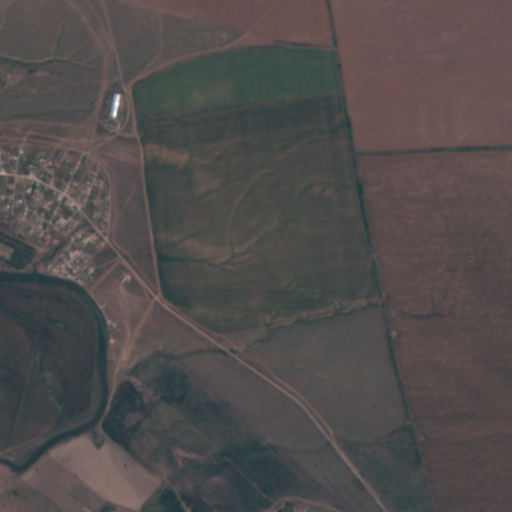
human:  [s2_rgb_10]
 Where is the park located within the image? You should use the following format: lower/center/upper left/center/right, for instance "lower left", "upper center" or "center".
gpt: The park is located in the upper left of the image.
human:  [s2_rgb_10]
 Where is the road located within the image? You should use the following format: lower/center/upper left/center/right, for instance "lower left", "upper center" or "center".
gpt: There is no road in the image.